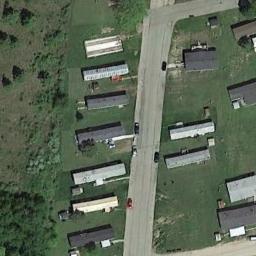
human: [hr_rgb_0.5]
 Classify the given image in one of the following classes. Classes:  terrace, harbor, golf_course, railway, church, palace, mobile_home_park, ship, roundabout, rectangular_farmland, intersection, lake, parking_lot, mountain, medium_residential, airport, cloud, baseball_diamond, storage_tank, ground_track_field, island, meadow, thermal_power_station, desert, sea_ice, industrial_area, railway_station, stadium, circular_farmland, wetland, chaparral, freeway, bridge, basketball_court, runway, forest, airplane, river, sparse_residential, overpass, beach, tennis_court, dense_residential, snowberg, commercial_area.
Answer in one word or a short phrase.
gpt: mobile_home_park